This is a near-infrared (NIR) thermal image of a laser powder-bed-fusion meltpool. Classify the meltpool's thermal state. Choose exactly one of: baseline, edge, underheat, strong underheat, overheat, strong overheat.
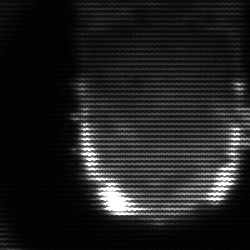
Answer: baseline